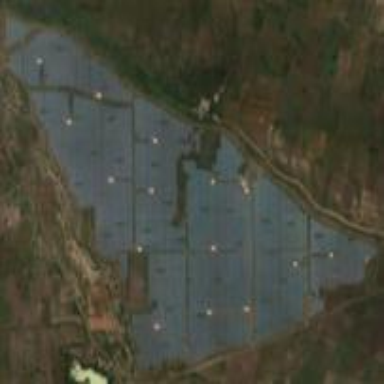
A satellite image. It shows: Solar power plant with photovoltaic panels generating electricity. The plant is enclosed by fence.